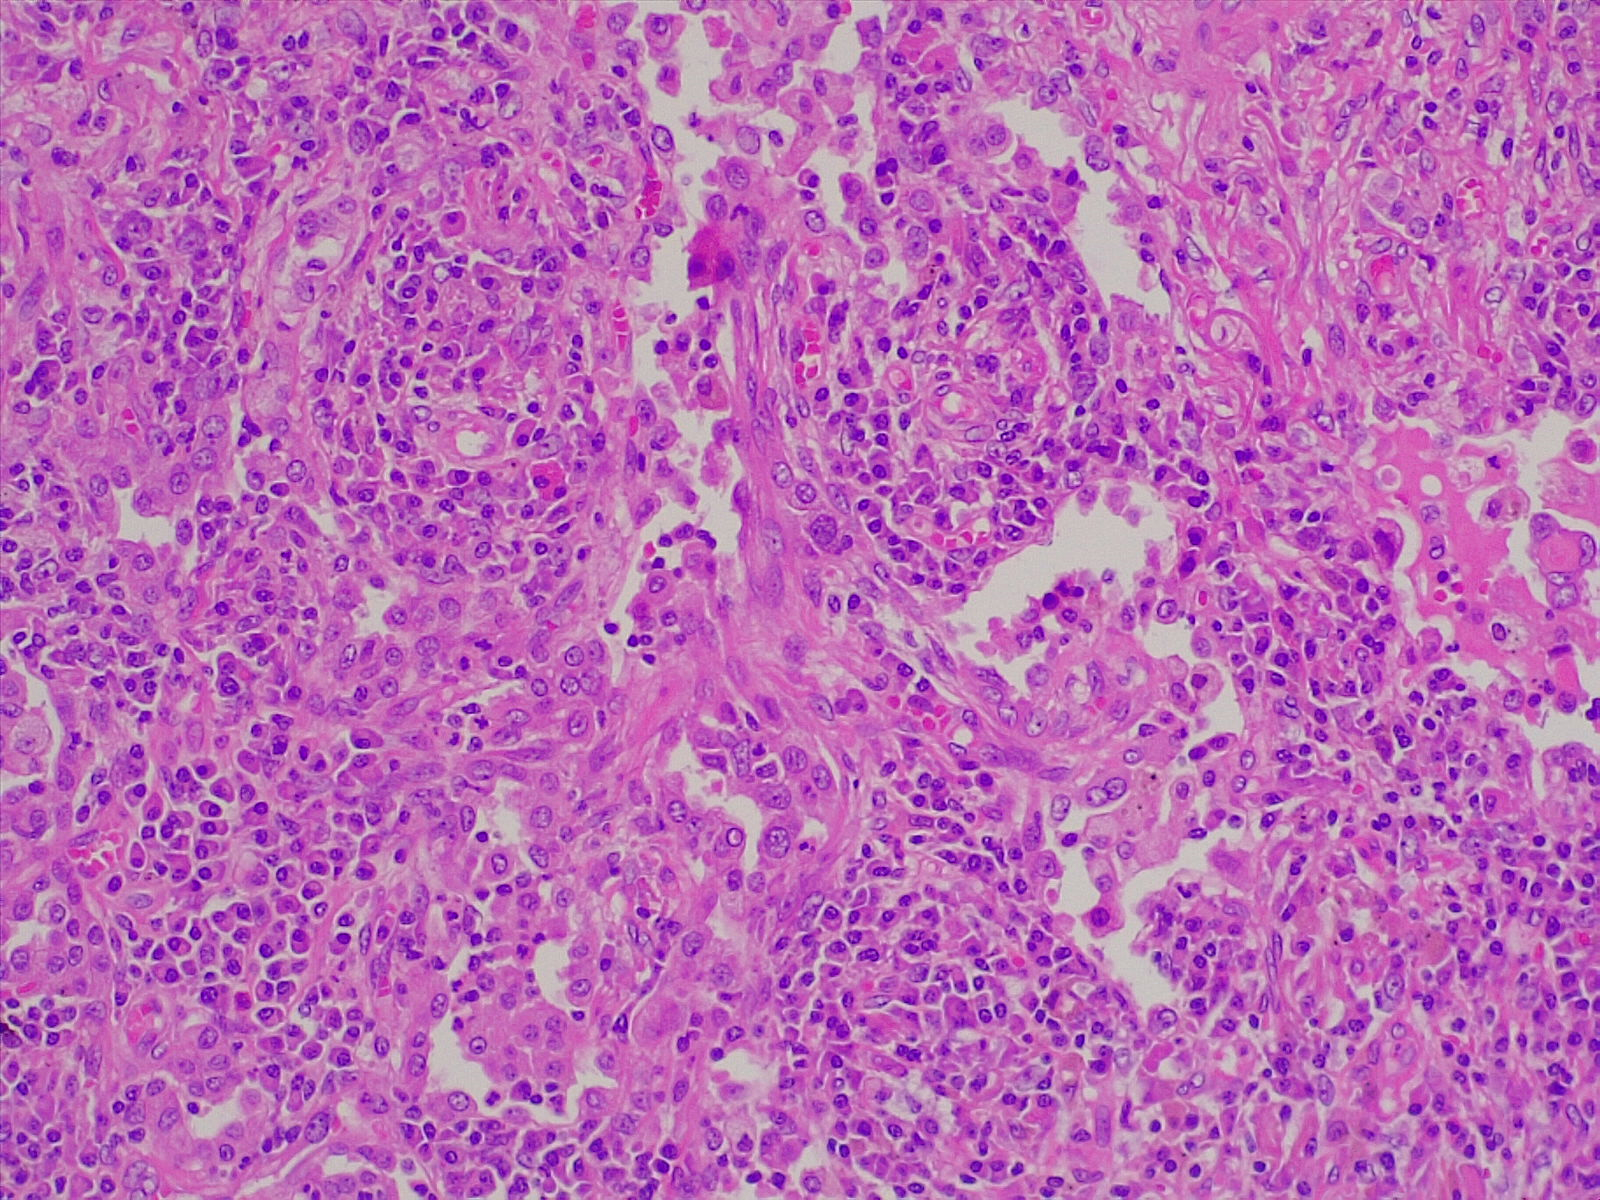
Label: normal lung tissue